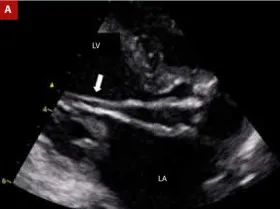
(A) 0.014" guide wire in the left ventricle through the aortic valve (thin white arrow).
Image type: radiology (ultrasound)